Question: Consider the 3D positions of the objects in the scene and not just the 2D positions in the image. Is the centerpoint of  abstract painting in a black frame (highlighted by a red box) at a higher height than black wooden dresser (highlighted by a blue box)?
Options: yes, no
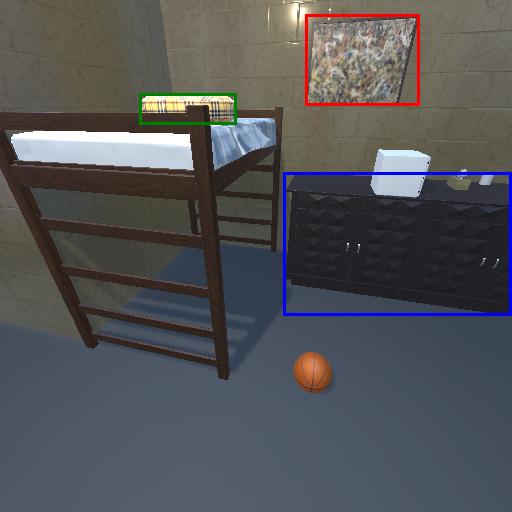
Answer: yes